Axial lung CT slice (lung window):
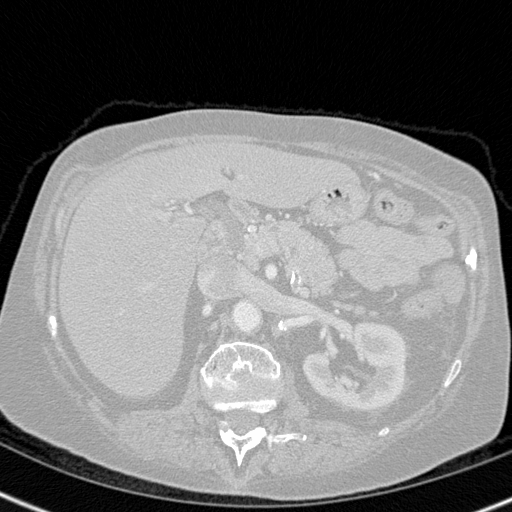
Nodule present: no